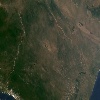
Label: land